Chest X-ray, AP view. Patient: 36 years old, sex M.
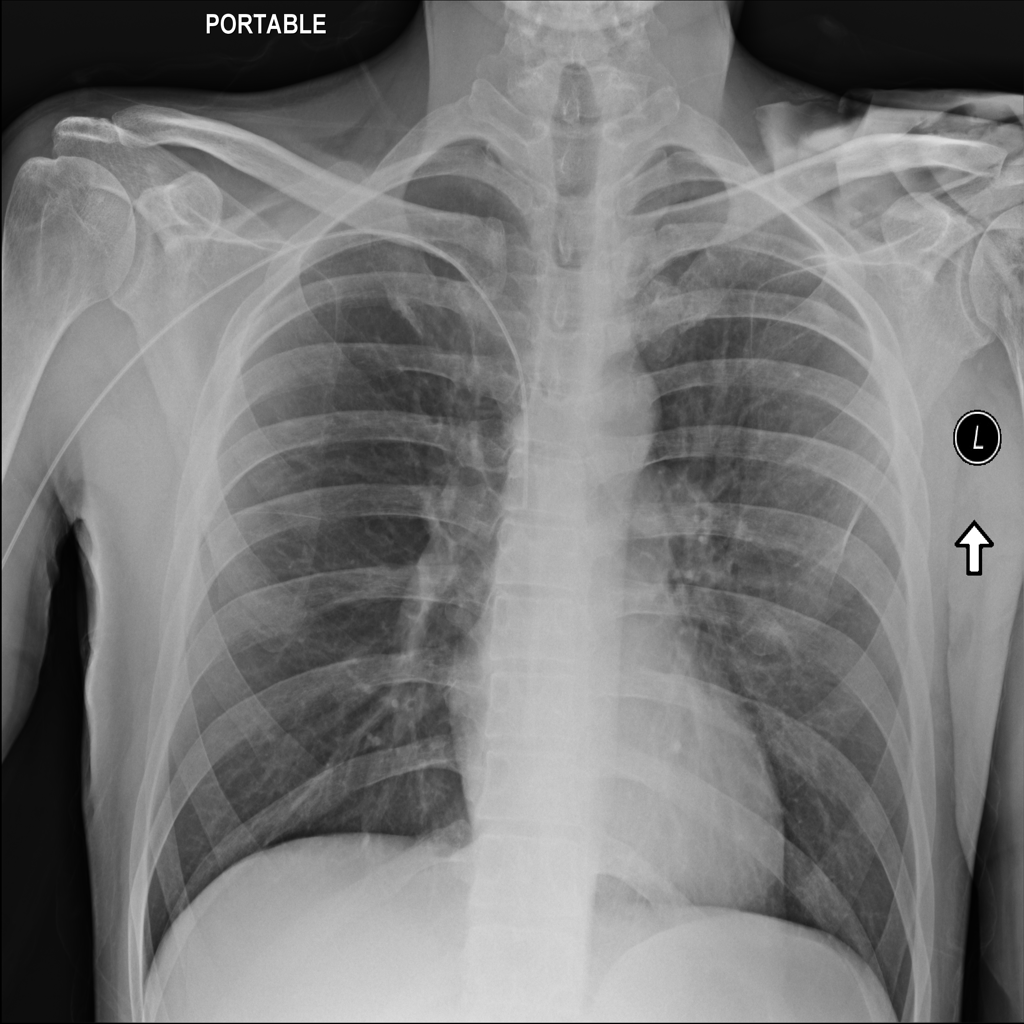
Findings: No Finding